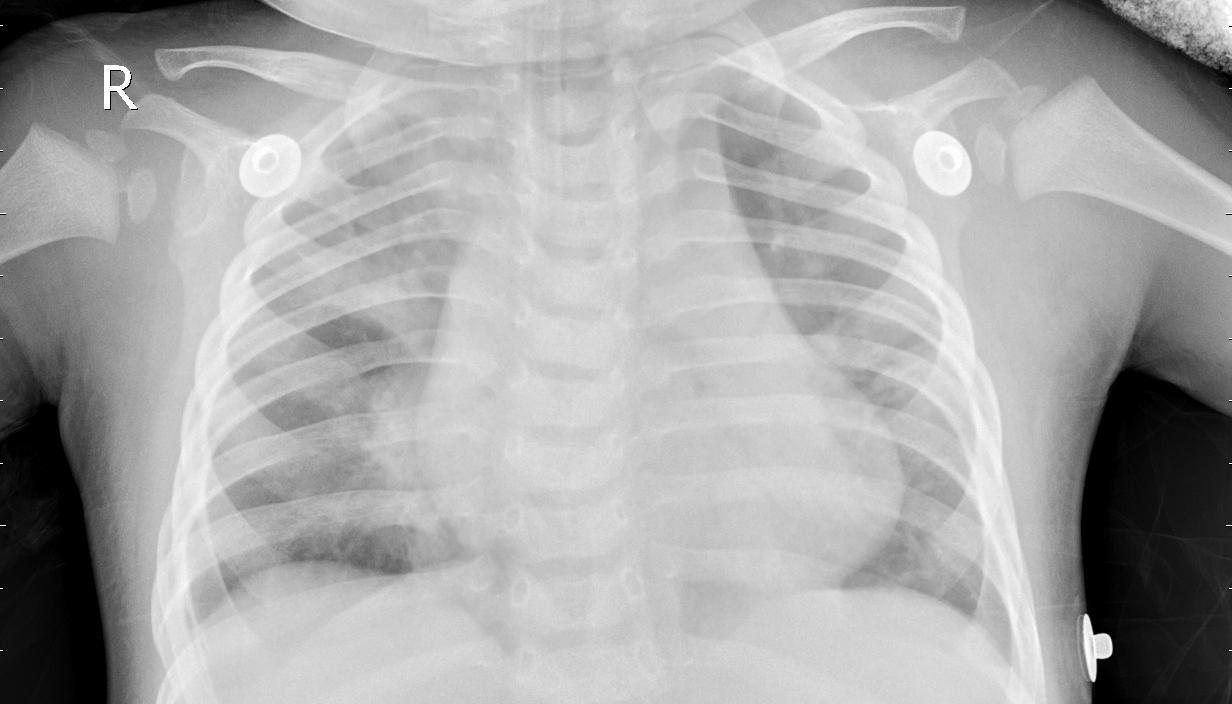
Diagnosis: PNEUMONIA